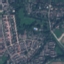
Land use / land cover: Residential